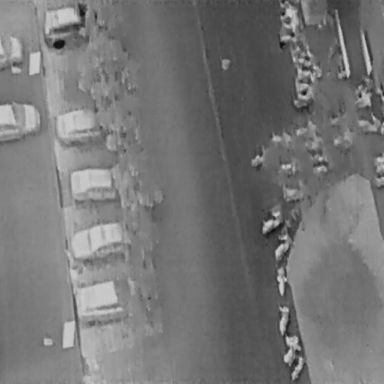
There are seven Cars in the infrared image.